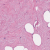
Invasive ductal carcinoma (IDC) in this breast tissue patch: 1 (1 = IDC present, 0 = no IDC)